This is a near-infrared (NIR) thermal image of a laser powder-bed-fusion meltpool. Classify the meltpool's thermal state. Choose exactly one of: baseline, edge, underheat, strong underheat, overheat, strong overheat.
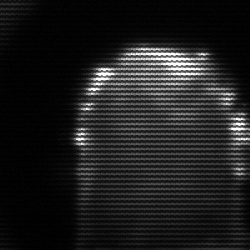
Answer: baseline